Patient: sex M, age 65
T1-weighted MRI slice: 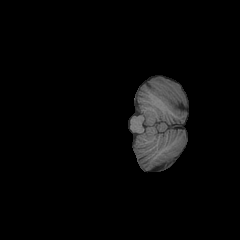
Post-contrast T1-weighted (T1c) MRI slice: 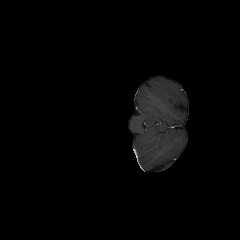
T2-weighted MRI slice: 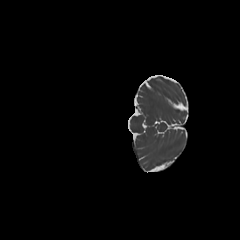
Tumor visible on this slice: no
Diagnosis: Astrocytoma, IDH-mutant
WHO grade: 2